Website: walmart
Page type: customer-info-address
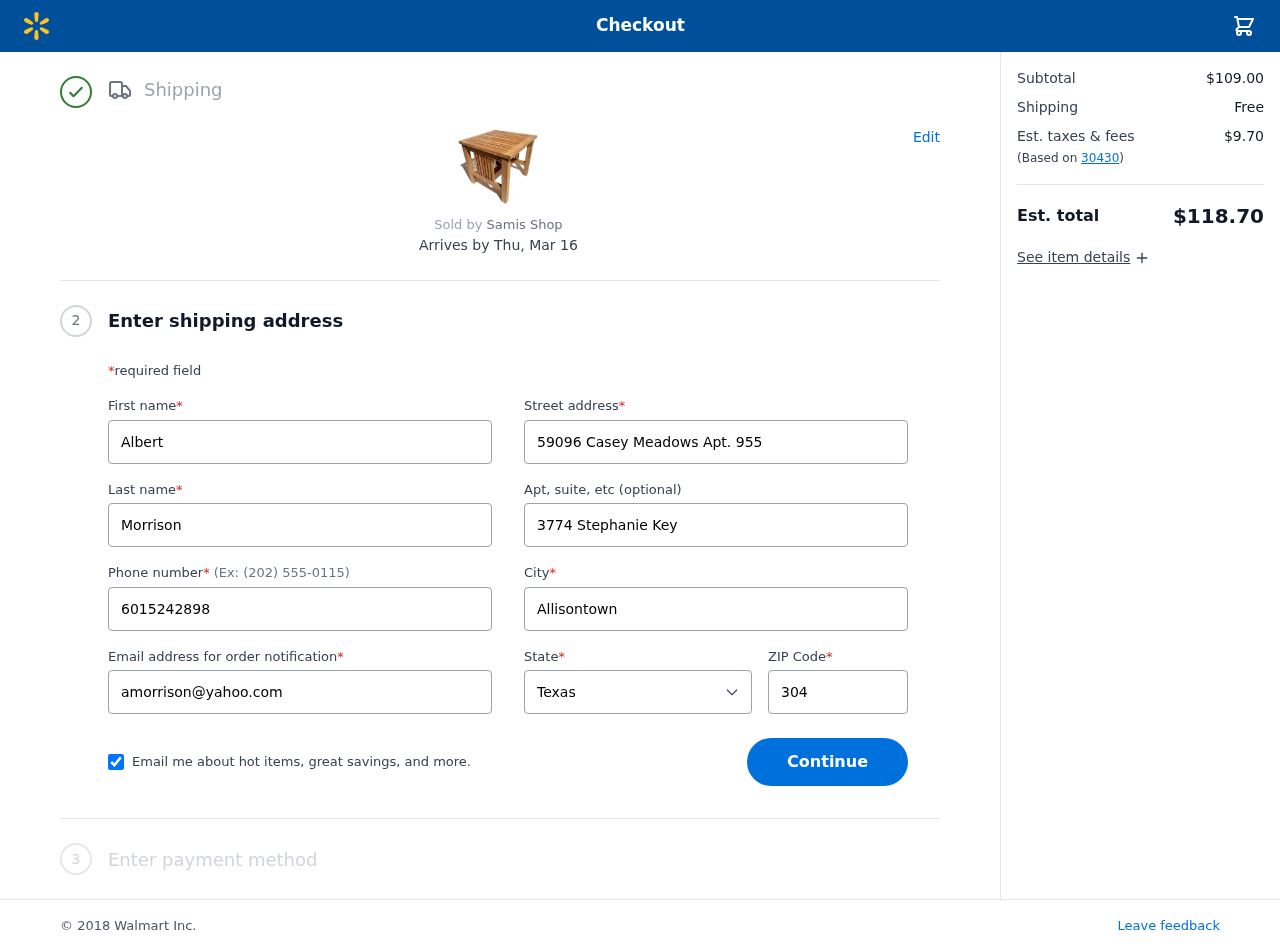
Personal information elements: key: PII_CITY
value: Allisontown
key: PII_EMAIL
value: amorrison@yahoo.com
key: PII_FIRSTNAME
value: Albert
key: PII_LASTNAME
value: Morrison
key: PII_PHONE
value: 6015242898
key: PII_POSTCODE
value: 30430
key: PII_STATE
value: Texas
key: PII_STREET
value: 59096 Casey Meadows Apt. 955
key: PII_STREET2
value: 3774 Stephanie Key
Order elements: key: ORDER_DELIVERY_DATE
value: Thu, Mar 16
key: ORDER_SUBTOTAL
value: $109.00
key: ORDER_SHIPPING_COST
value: Free
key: ORDER_TAX
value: $9.70
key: ORDER_TOTAL
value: $118.70